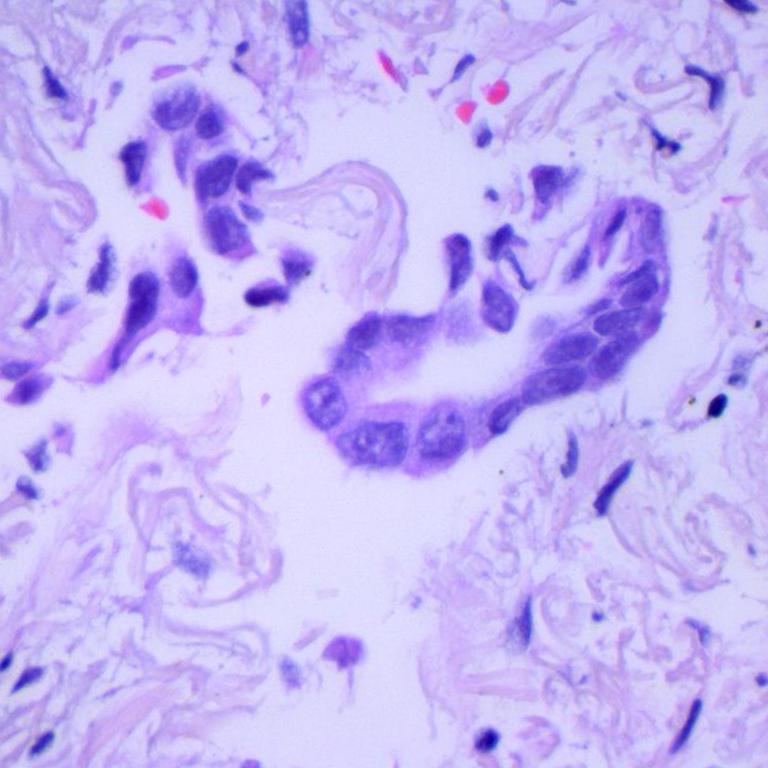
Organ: lung
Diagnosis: adenocarcinomas